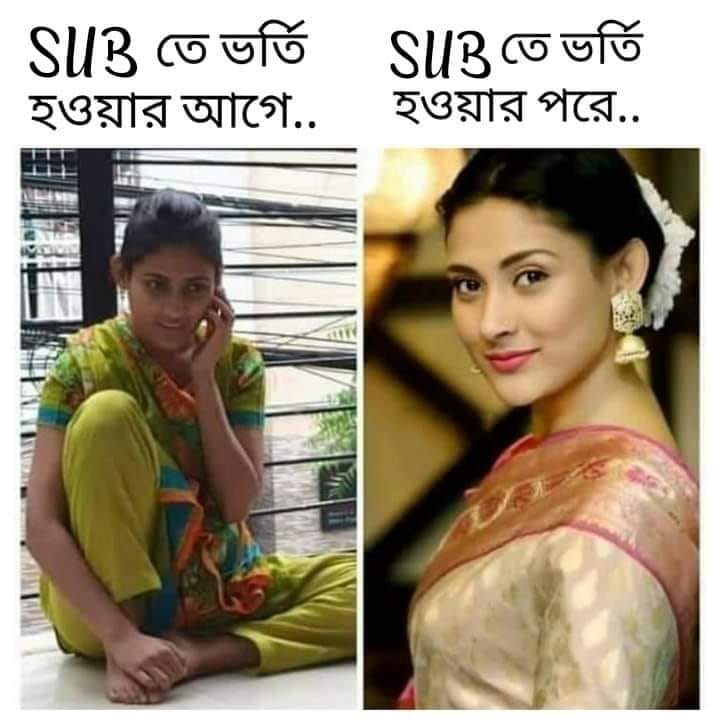
Caption: SUB তে ভর্তি হওয়ার আগে ...    SUB তে ভর্তি হওয়ার পর ...
Label: hate